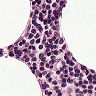
Metastatic tissue present: no